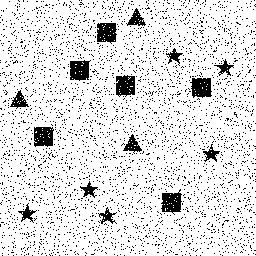
Squares: 6
Triangles: 3
Stars: 6
Total shapes: 15